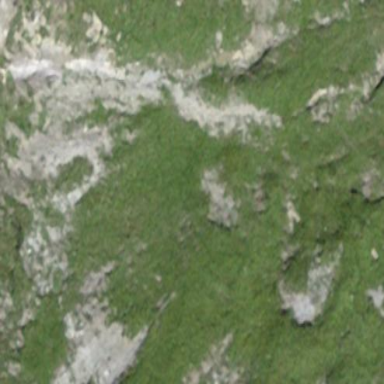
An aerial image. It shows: Natural scree.